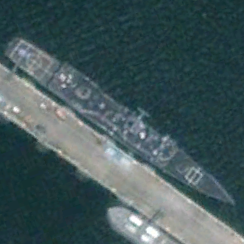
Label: cruiser